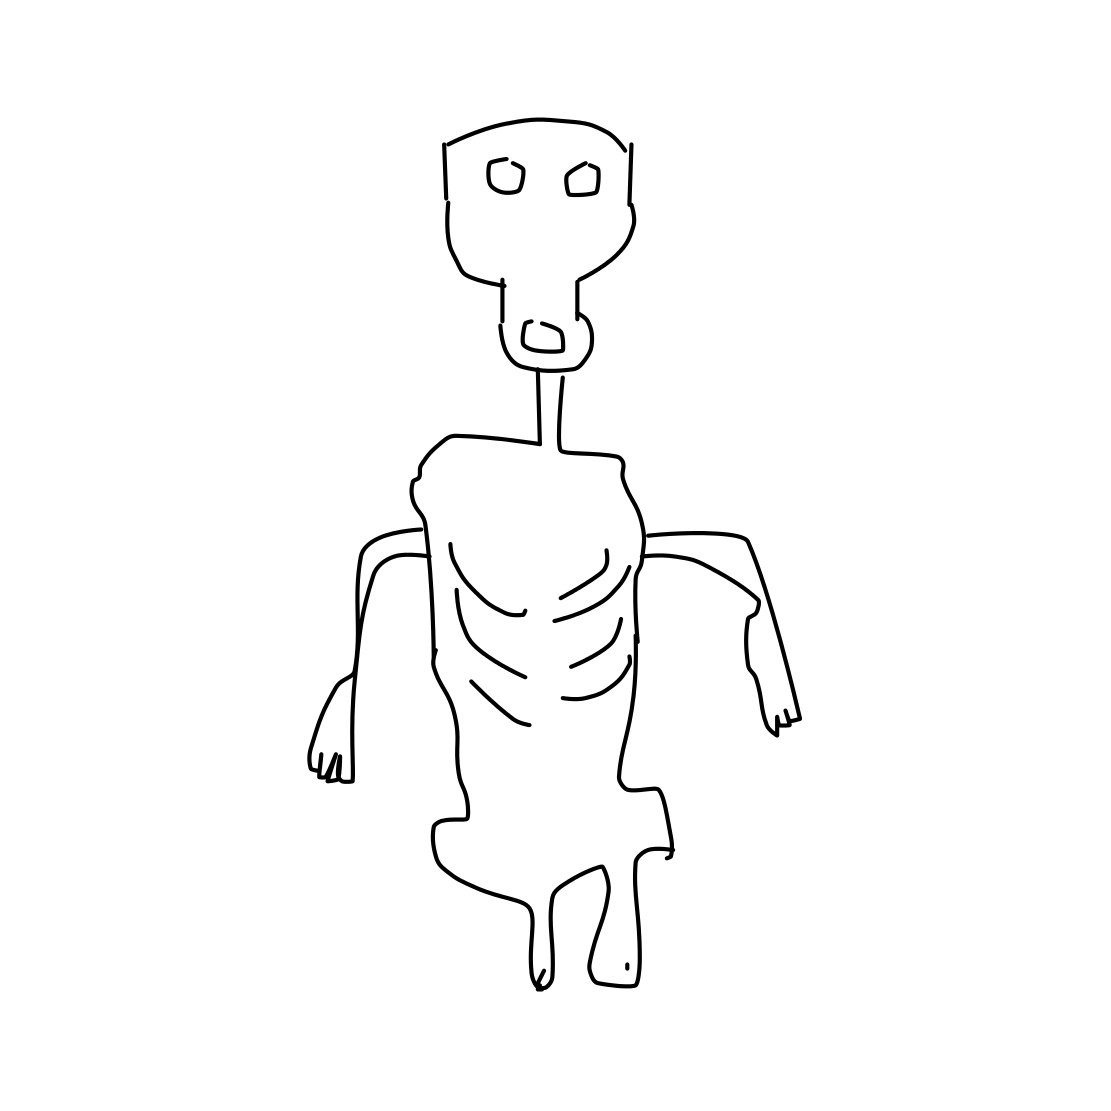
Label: human-skeleton